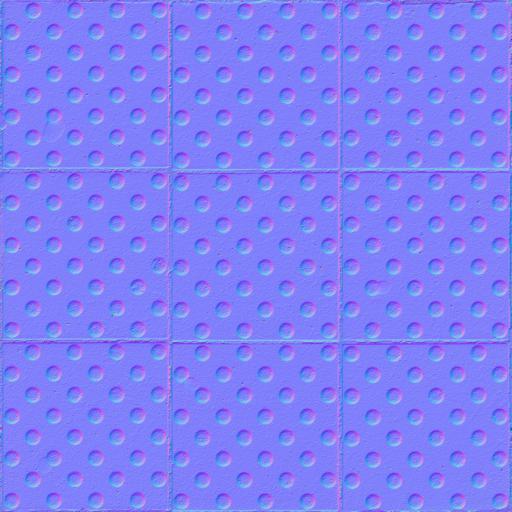
dots pavement paving tactile